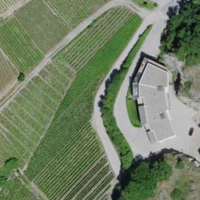
EUNIS habitat code: 40
Species observed at this site:
Prunus mahaleb